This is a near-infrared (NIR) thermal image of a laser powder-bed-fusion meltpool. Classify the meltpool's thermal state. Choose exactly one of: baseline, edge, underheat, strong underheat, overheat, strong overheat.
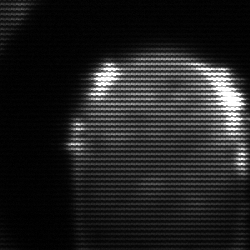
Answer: edge